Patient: sex F, age 31
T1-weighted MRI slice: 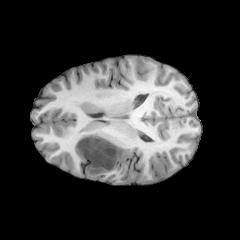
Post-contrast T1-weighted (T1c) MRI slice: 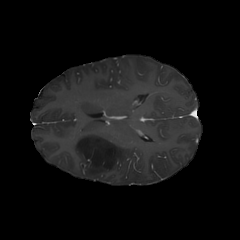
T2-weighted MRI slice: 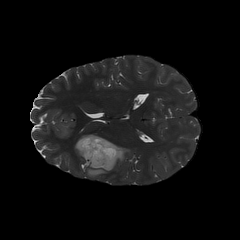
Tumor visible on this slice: yes
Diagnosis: Astrocytoma, IDH-mutant
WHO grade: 2